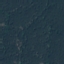
Label: Forest